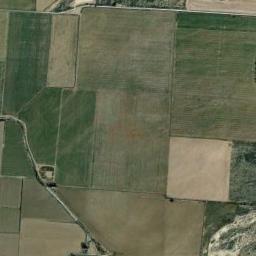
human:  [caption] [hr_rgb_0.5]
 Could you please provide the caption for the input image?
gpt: Several neatly arranged green, Khaki mixed rectangular farmlands of different sizes .

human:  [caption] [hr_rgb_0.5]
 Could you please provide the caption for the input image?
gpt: There are many rectangular farmlands of different shades .

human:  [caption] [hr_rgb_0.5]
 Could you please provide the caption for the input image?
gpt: There are some green and bare rectangular farmland .

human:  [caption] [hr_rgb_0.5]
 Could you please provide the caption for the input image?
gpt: Some rectangular farmlands of different colors and sizes are neatly arranged on the ground and some paths go through the farmlands .

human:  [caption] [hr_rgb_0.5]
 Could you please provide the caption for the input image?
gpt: There are some green rectangular farmlands and yellow ones .